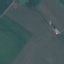
Land use / land cover: Pasture